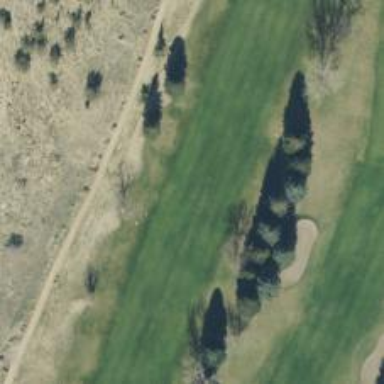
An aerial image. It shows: Golf hole.